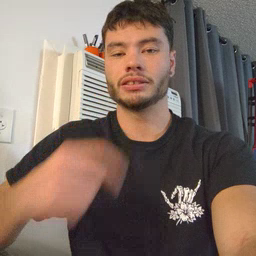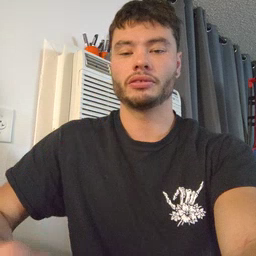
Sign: glasswindow